Question: I would like to do something similar to gmail's suggestions on my blog, but with tags.
I was thinking of storing tags sets like this :

and I thought of the following algorithm :
'''
//a blog post is published
//it has the tags "A", "B" & "C" :
if the tag set "A,B,C" doesn't exist
create it
else
add 1 to "number of times used"
'''
and, to suggest tags :
'''
//a blog post is being written.
//the author includes the tags "A" and "C"
//which tags should I suggest ?
find all the tags sets that contain "A" and "C"
among them, find the one with the highest "number of times used"
suggest the tags of the set not already picked (A & C)
'''
Is there a better/smarter way of accomplishing this task ? What about the database model ? Can I optimize it so that searches like won't be too slow ?
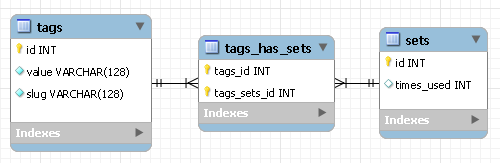
Answer: issues:
Your model seems a bit too simplified to me, since very frequent tags are most likely to always be the suggested ones, even if there are tags more related to the pair A,C.
You probably should concider the <URL> model, which gives a boost to rare terms, if they are also connected to the "query" [in here the query is 'A and B'], since if a rare term is commonly used with 'A and B' - it is probably very much related to them.
The idea is simple: If a tag is frequently used with 'A and B' - give it a boost. [tf]
Also, if a term is rare [number of total uses of this tag] - give it a boost [idf]
The "score" for each tag will be the combined tf-idf score
You might also concider for this task creating an <URL> - to speed up searches.
If you are using java, <URL> is a mature library that can help you with it.